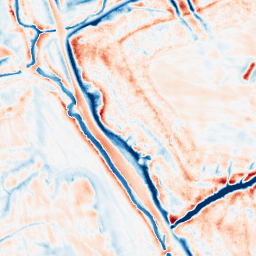
Category: edge_preserving
Decomposition family: bilateral
Decomposition parameters: d: 21
sigma_color: 50
sigma_space: 25
Upsampling method: edge_directed
Upsampling parameters: scale: 2
Upsampling scale: 2